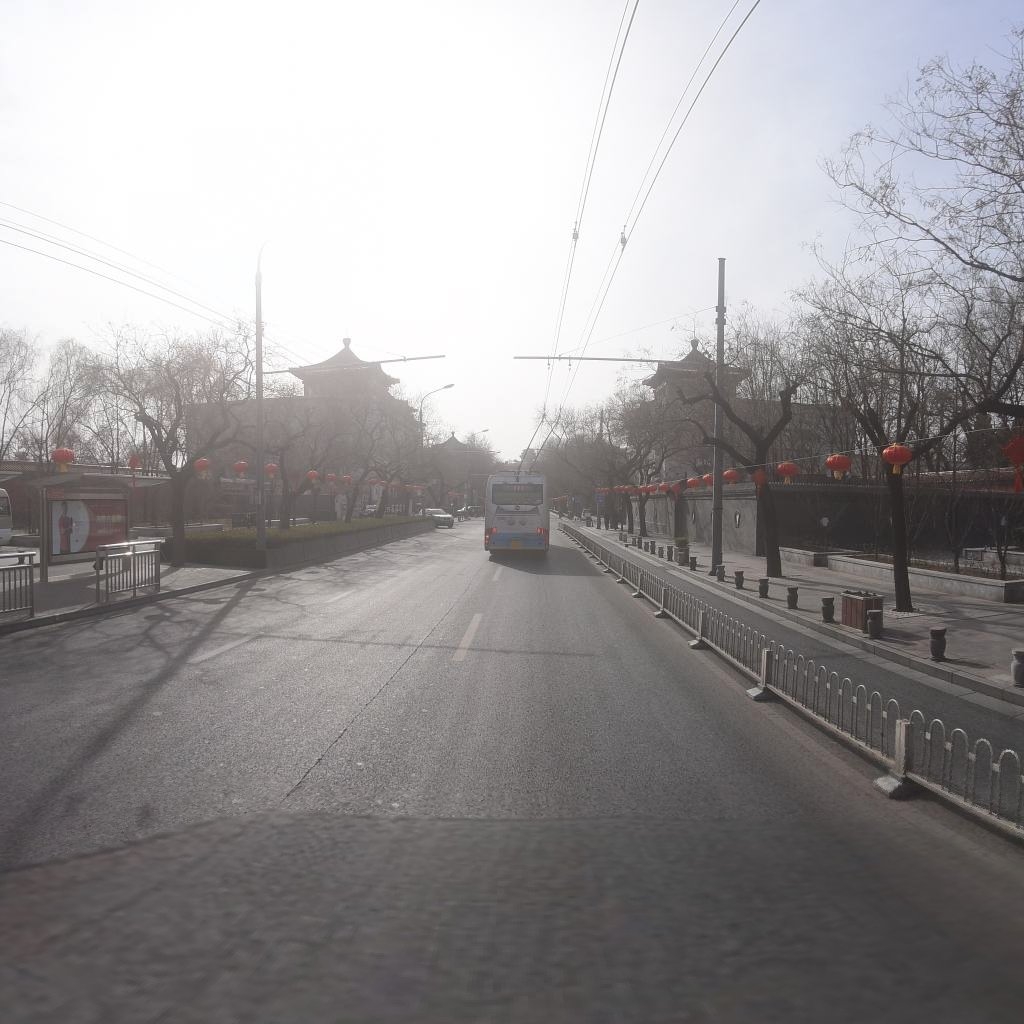
Region: Xicheng
Road damage annotations: longitudinal crack